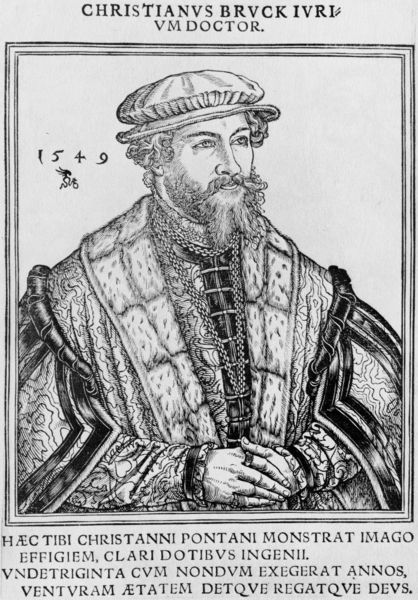
Titel: Bildnis des Dr. Christian Brück
Künstler: Lucas d.J. Cranach
Institution: (Seriendruck)
Schlagwörter: hand, kopf, mann, umhang, weiß, grau, hut, kleid, mund, nase, profil, schmuck, schwarz, zeichnung, blick, haube, bart, jung, kappe, mütze, mützen, schnurrbart, arme, augen, falten, gesicht, halten, hermelin, kleidung, kragen, pelz, rahmen, samt, vollbart, ärmel, bild, bildnis, herr, hände, portrait, porträt, signatur, gewand, haare, halbfigur, mantel, reich, adel, kaufmann, spitzen, augenbrauen, brustbild, locken, renaissance, fell, kopfbedeckung, holzschnitt, schrift, papier, italien, kette, grafik, graphik, kaiser, könig, tafel, inschrift, zahlen, verzierung, gestreift, streifen, weste, ring, halskette, name, buch, ringe, kreuz, druck, druckgraphik, schnitt, druckgrafik, monogramm, radierung, stich, barrett, dreiviertel, illustration, schwarzweiß, text, bürger, schlange, nerz, arzt, brokat, buchdruck, barett, halbprofil, zahl, mittelalter, wams, adelig, patrizier, gelehrter, dürer, edelmann, siegel, emblem, kupferstich, flugblatt, doktor, latein, mediziner, lateinisch, protrait, reformation, druckschrift, geand, seriendruck, schaube, cranach, doktorhut, lucas, chrisitanus, christianus, druckgraphikd, peltz, plez, christian, jurist, zobel, doctor, bruck, nabtel, handhände, d, 1549, radierunge, bruckiri, christian bruck, vermögend, bruckiuri, pelz nerz, christianus bruck doctor, kupferstich#